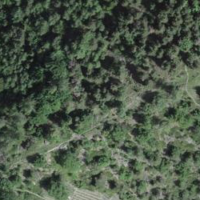
EUNIS habitat code: 43
Species observed at this site:
Prunus mahaleb
Amelanchier ovalis